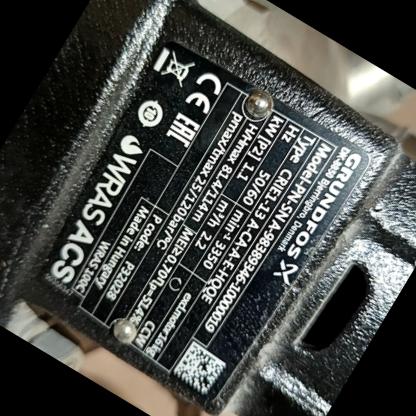
Klasa: tabliczka-znamionowa